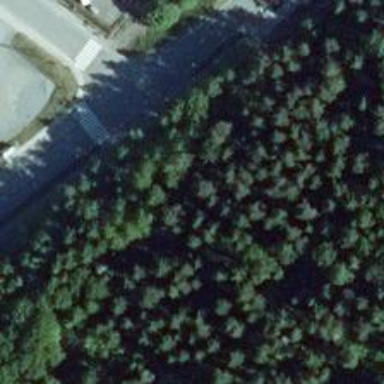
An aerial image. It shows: Path.